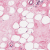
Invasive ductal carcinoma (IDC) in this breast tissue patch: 0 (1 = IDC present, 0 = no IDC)